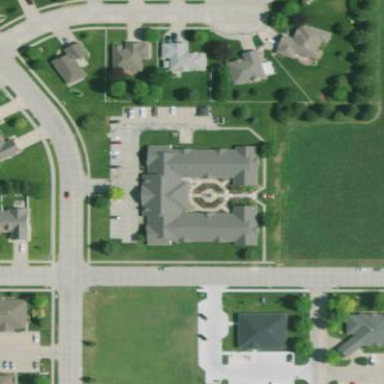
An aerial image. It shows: Residential building that serves as nursing home.